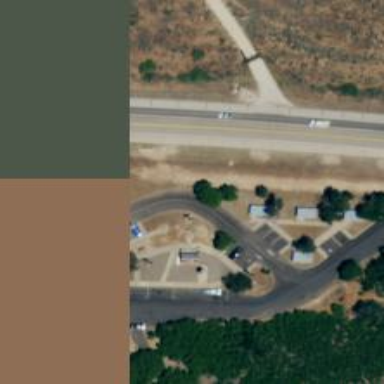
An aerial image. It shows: Rest area along the road with picnic tables. Known as Roadside Park.